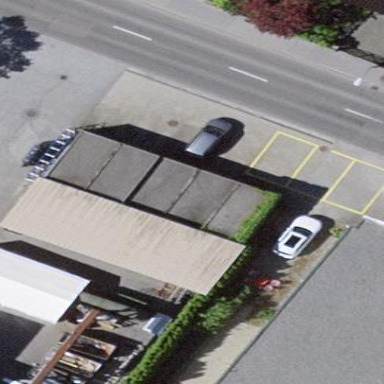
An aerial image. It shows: Group of garages.